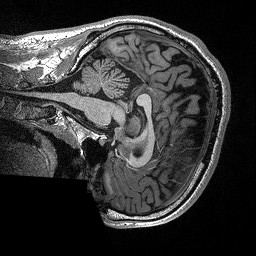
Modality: T1w
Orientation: sagittal
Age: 28
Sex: male